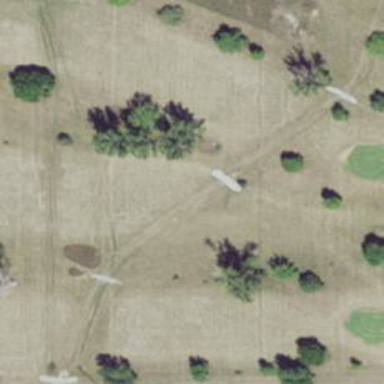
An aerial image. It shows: Path for both roads and golfers.